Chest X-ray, PA view. Patient: 48 years old, sex M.
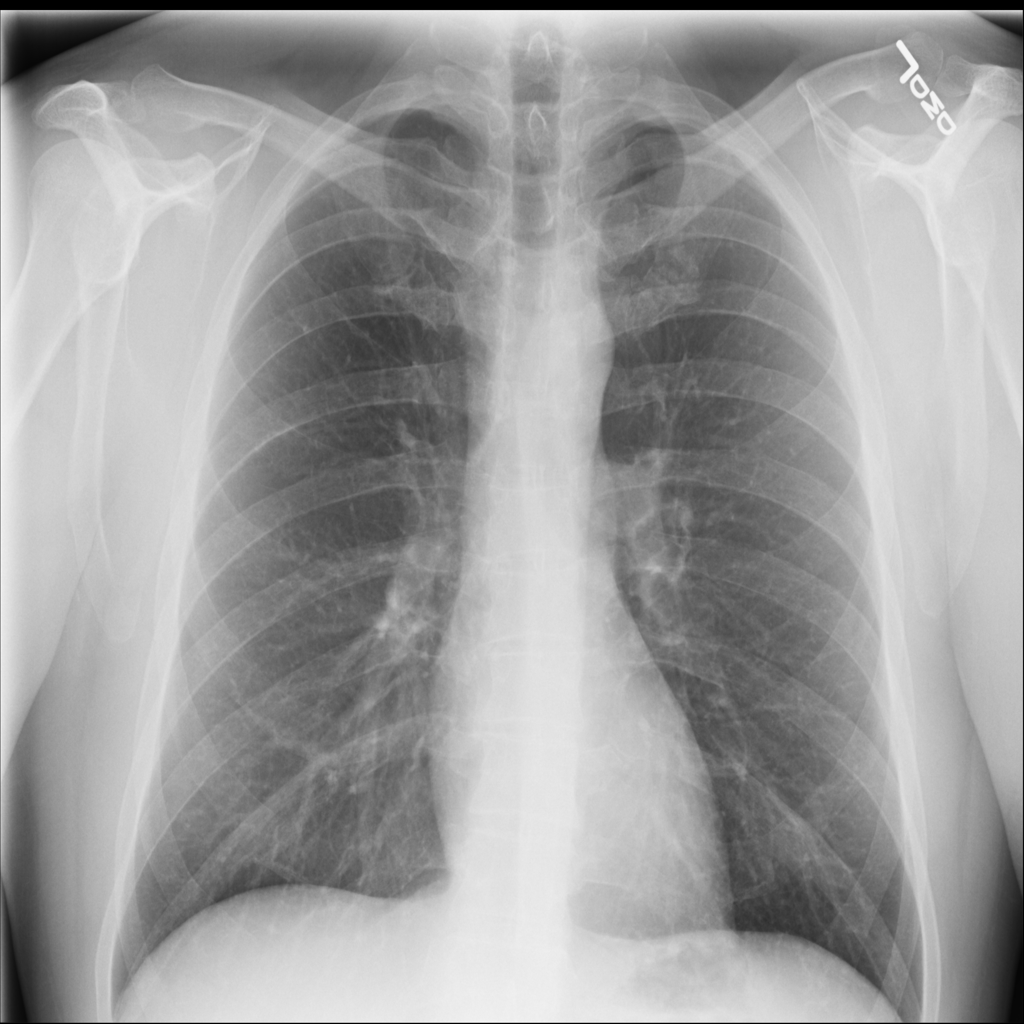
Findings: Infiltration